Question: I've created a html file, with a header div, a content div and a footer div. The scrollbar should show up for the "bodyDiv" tag (and it does).
Now to my question: Why is the content inside the "bodxDiv" larger than the screen height? So the scrollbar appears - also if there is no need for it.
At the picture you can see, that the content ends after the red line, but there is stil a scrollbar

index.html
'''
<!DOCTYPE html PUBLIC "-//W3C//DTD XHTML 1.0 Transitional//EN"
"http://www.w3.org/TR/xhtml1/DTD/xhtml1-transitional.dtd">
<html xmlns="http://www.w3.org/1999/xhtml">
<head>
<link rel="stylesheet" type="text/css" href="style.css">
</head>
<body>
<div id="bodyDiv">
<div id="mainDiv">
<div id="headDiv">Header</div>
<div id="contentDiv">Content</div>
<div id="footerDiv">Footer</div>
</div>
</div>
</body>
</html>
'''
style.css
'''
<style type="text/css">
* {
margin: 0;
padding: 0;
}
html *
{
color: #000;
font-family: "Arial", Arial, sans-serif;
}
body, html {
width: 100%;
height: 100%;
overflow: hidden;
}
#bodyDiv {
position: absolute;
top: 0;
left: 0;
z-index: 2;
overflow: auto;
width: 100%;
height: 100%;
text-align: center;
}
#mainDiv {
width: 600px;
height: 100%;
text-align: left;
margin: 18px auto;
}
#headDiv {
border: 1px solid #000;
}
#contentDiv {
border: 1px solid #000;
margin-top: 6px;
}
#footerDiv {
border: 1px solid #000;
margin-top: 6px;
}
</style>
'''
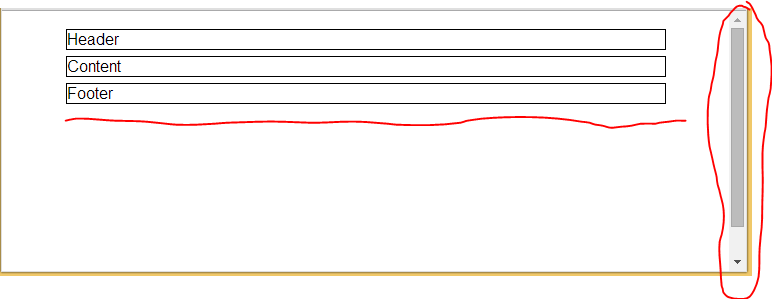
Answer: Your body is overflowing because you give '#mainDiv' the property 'height: 100%;', which makes it take the full height, and then, you give it a top and bottom margin: 'margin: 18px auto;'.
The CSS 'margin' property adds space onto the outside of an element's box model to create spacing between an element and other elements nearby. If you want to maintain that appearance of spacing without the extra height, consider changing the property to 'margin: 0 auto;'.
This will keep the horizontal centering that you have adding extra height to the body, thus solving your problem.